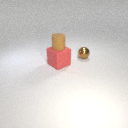
small brown rubber cylinder above large red rubber cube